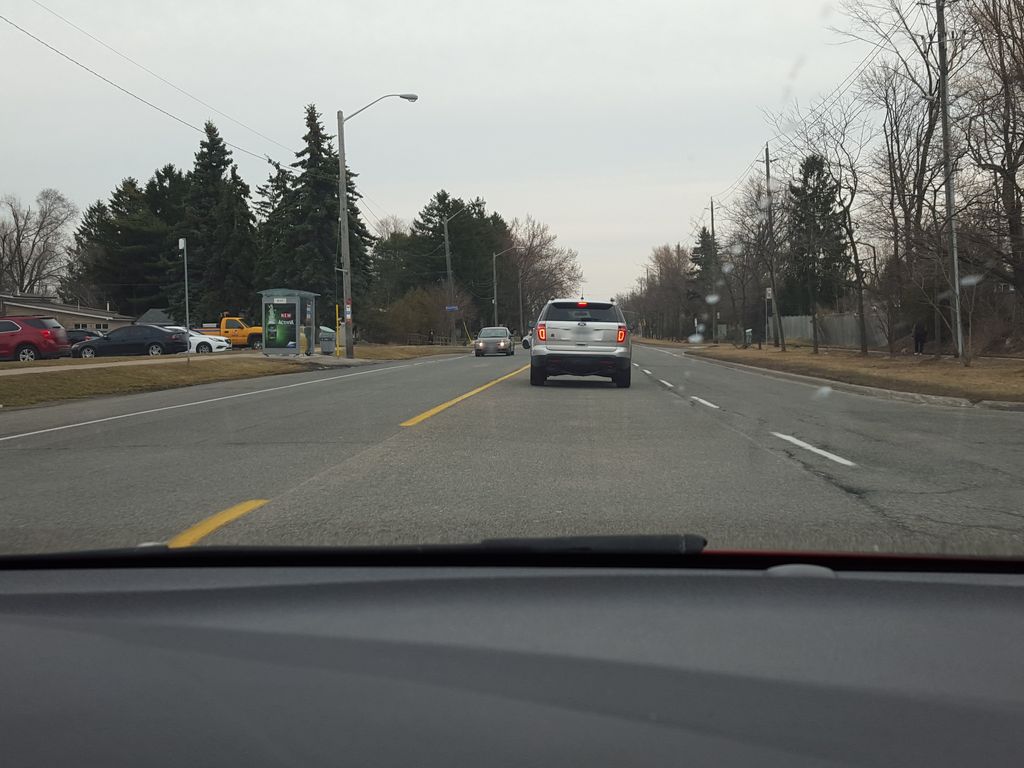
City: toronto